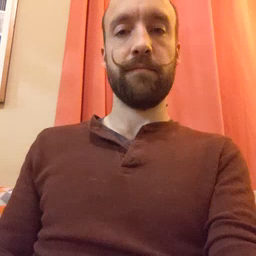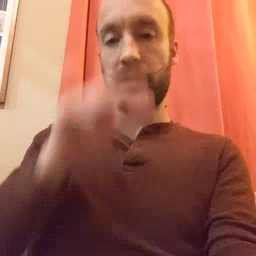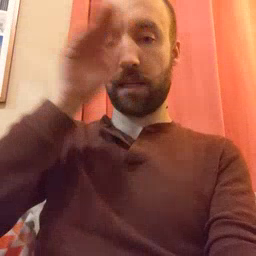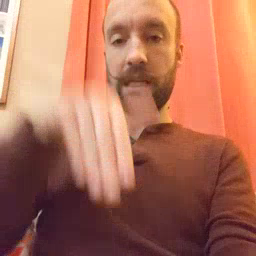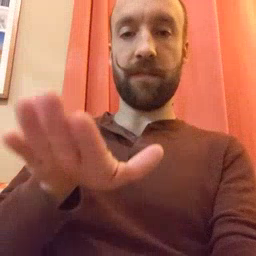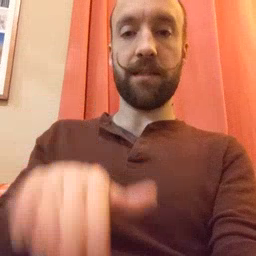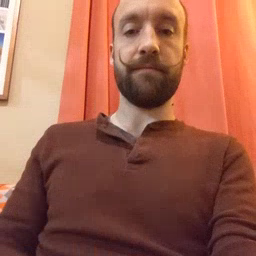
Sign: elephant